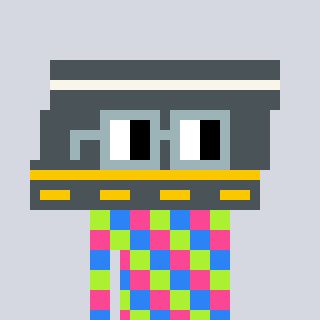
a pixel art character with square dark gray glasses, a road-shaped head and a magenta-colored body on a cool background